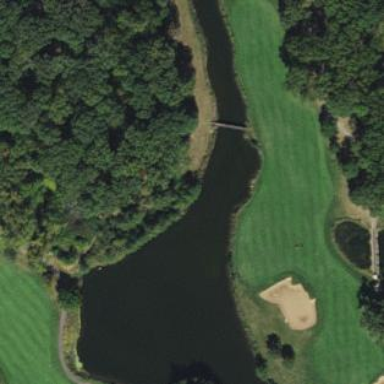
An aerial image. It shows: Grassy area designated as golf fairway.